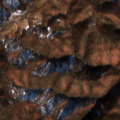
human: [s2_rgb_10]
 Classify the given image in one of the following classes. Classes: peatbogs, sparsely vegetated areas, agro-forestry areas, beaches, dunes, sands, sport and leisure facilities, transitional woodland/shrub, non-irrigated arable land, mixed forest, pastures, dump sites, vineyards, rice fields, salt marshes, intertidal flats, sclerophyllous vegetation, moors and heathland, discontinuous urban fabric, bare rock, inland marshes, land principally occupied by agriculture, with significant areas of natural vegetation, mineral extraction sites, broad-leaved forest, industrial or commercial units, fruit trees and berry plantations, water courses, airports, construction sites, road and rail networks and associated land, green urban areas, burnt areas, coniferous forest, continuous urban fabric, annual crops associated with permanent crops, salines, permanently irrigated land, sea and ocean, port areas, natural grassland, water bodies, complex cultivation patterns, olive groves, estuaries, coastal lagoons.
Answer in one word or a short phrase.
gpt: broad-leaved forest